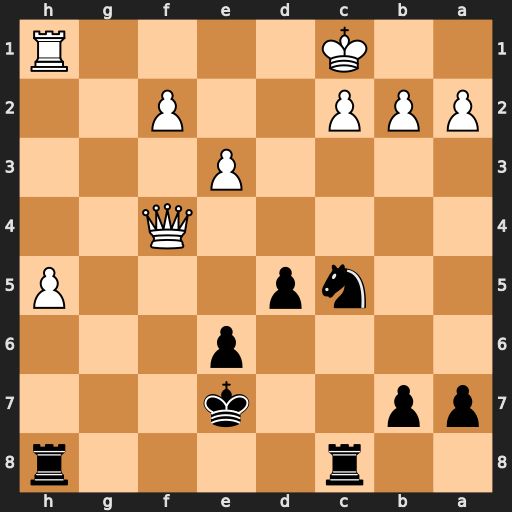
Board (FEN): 2r4r/pp2k3/4p3/2np3P/5Q2/4P3/PPP2P2/2K4R
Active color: b
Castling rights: -
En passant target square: -
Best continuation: Nd3+ Kd2 Nxf4